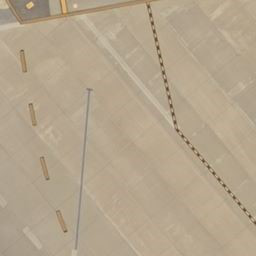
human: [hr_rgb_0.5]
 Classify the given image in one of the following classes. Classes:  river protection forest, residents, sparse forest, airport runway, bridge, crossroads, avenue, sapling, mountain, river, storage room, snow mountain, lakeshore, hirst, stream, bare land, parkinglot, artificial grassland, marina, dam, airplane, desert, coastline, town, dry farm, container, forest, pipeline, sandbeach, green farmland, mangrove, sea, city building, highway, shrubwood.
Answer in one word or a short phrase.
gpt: airport runway